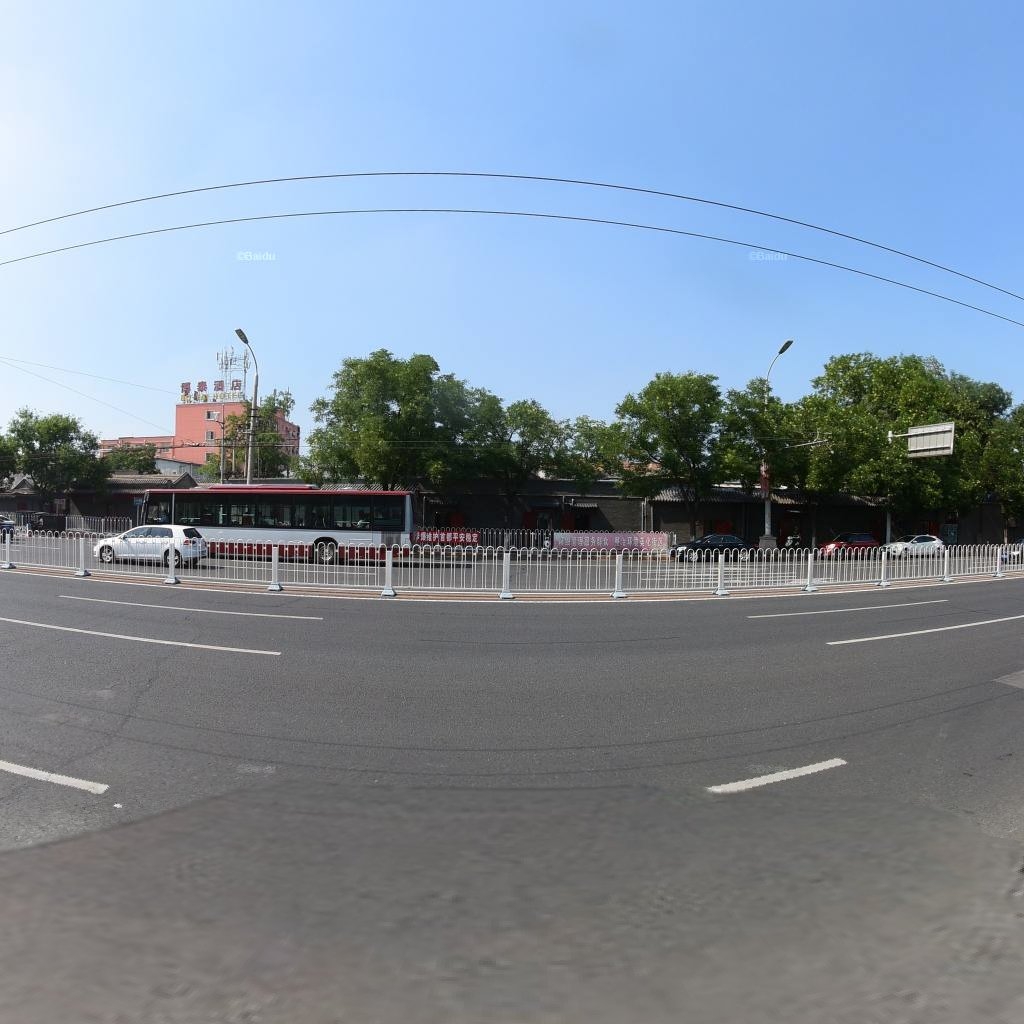
Region: Dongcheng
Road damage annotations: transverse crack, transverse crack, longitudinal crack